Interaction volume radius: 5 \u00c5
Interaction volume height: 10 \u00c5
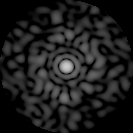
Disorder parameter: 0.8875